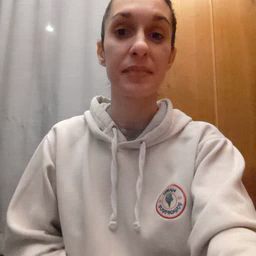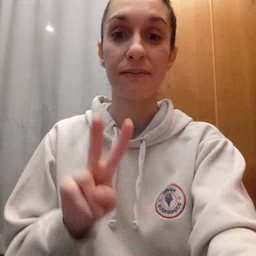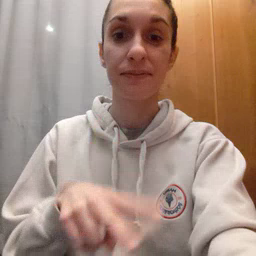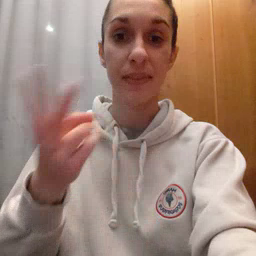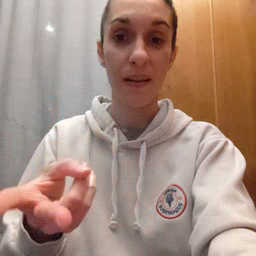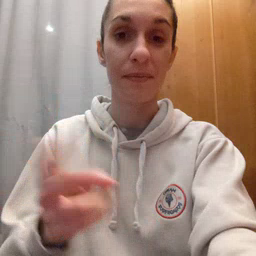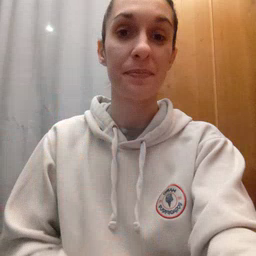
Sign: fall